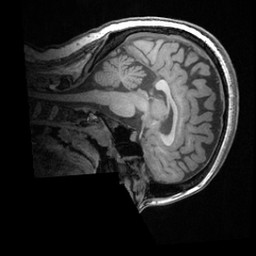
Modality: T1w
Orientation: sagittal
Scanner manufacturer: ge
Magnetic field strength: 3 T
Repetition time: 0.008572 s
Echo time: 0.003384 s